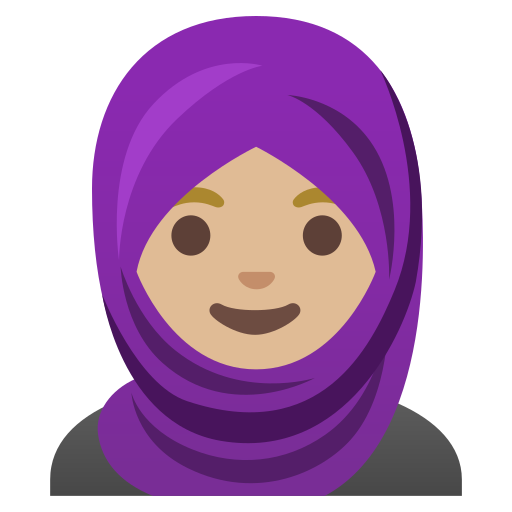
Emoji: 🧕🏼